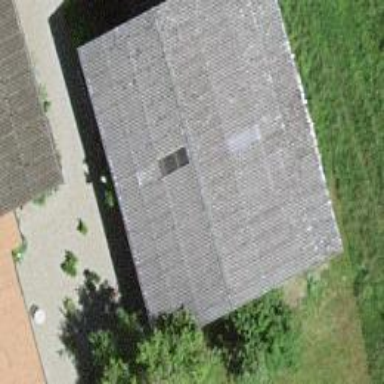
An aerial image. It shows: Shed.